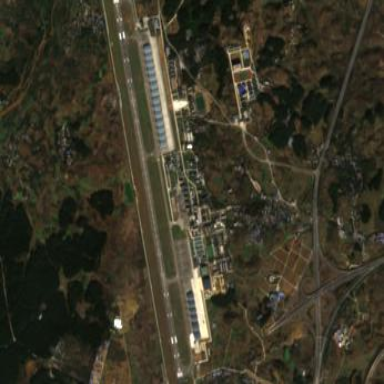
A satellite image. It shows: Military airfield with wall barrier. The area is designated as military land use.